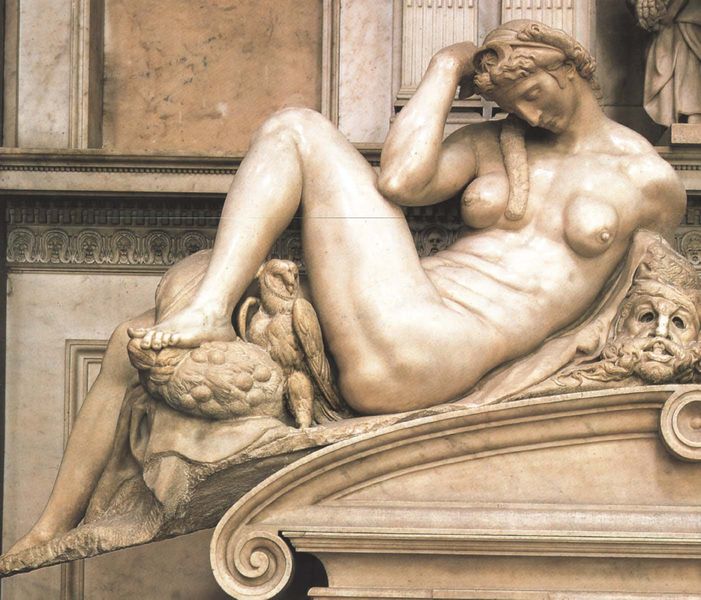
Titel: Grabmal des Giuliano de Medici in der Medici-Kapelle
Künstler: Michelangelo
Standort: Florenz, S. Lorenzo (EU - I - Toskana)
Schlagwörter: adler, akt, kopf, nackt, schlaf, vogel, mädchen, brust, busen, fenster, frau, grau, marmor, tür, tuch, ornament, bart, architektur, arm, augen, salome, stein, vorhang, figur, haare, decke, locken, tugend, früchte, skulptur, statue, beine, bein, brüste, füße, liegen, schlafen, schlafend, bogen, giebel, pilaster, zopf, muse, bauch, ellenbogen, liegend, oberschenkel, barfuss, maske, denkmal, schritt, personifikation, rom, voluten, androgyn, abstützen, aufgestützt, florenz, kapelle, volute, eule, athene, minerva, grabmal, fratze, medici, michelangelo, nckt, borgen, uhu, abstützend, po